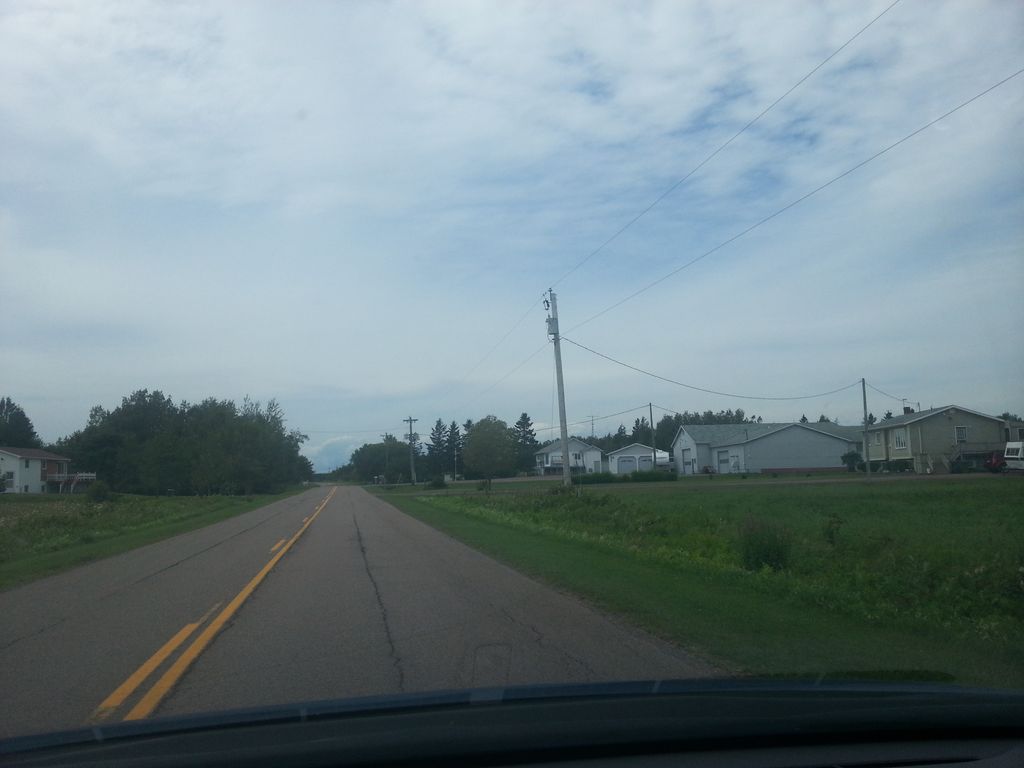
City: charlottetown